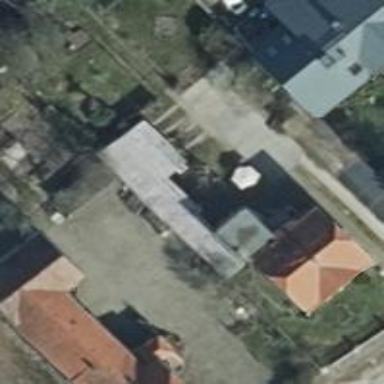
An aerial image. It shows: Residential building.